Field crop: maize
Growth stage: 1
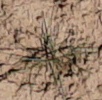
Species: lolium